Interaction volume radius: 5 \u00c5
Interaction volume height: 10 \u00c5
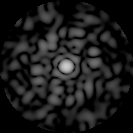
Disorder parameter: 0.8264